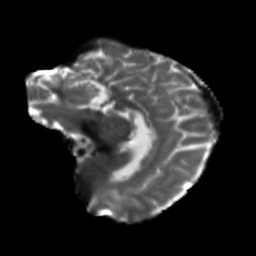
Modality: T2w
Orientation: sagittal
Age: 46
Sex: male
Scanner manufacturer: siemens
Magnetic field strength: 3 T
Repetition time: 5.25 s
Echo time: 0.08 s